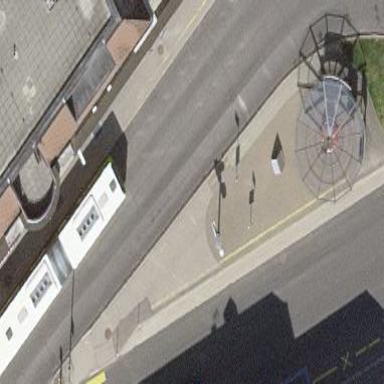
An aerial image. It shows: Bus station.